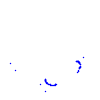
Particle: proton